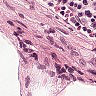
Metastatic tissue present: no